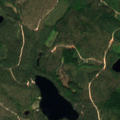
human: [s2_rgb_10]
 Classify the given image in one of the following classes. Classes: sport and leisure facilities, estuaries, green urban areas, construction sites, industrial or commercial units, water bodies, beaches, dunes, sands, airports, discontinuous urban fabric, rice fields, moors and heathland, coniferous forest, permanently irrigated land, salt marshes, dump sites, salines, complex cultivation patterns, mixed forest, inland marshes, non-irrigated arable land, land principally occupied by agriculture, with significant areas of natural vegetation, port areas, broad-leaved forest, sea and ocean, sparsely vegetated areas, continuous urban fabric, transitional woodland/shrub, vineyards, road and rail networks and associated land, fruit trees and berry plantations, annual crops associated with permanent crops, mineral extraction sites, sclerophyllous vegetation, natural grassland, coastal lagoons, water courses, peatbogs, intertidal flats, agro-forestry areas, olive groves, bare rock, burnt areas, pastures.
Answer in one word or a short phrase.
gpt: coniferous forest